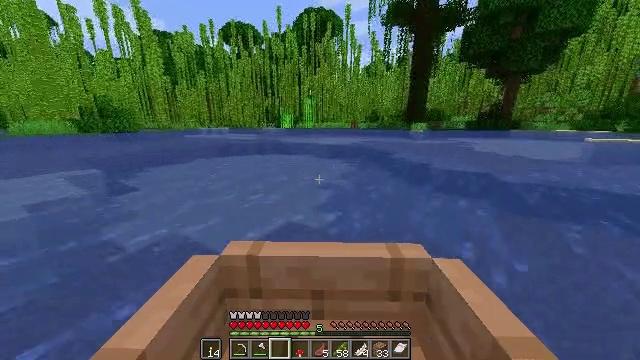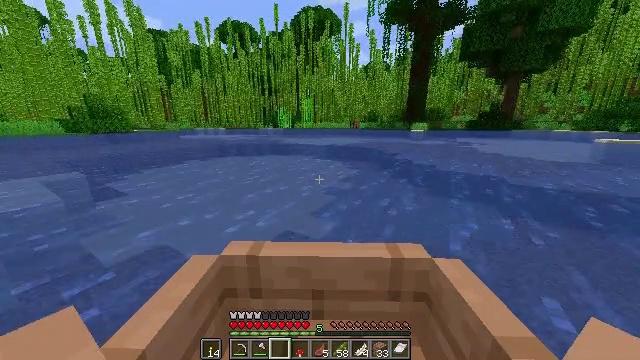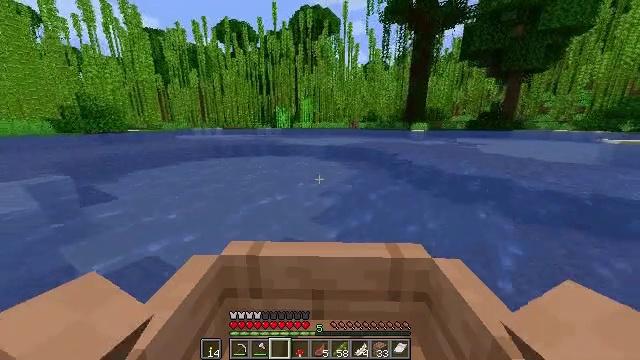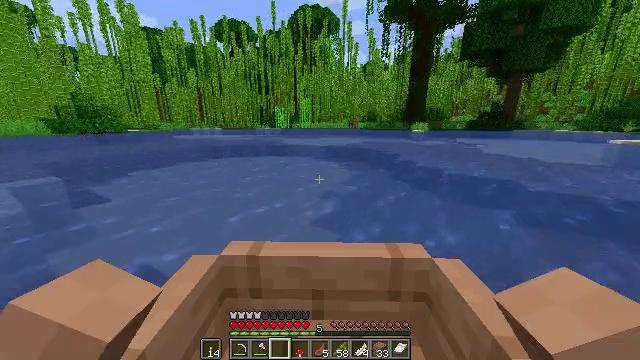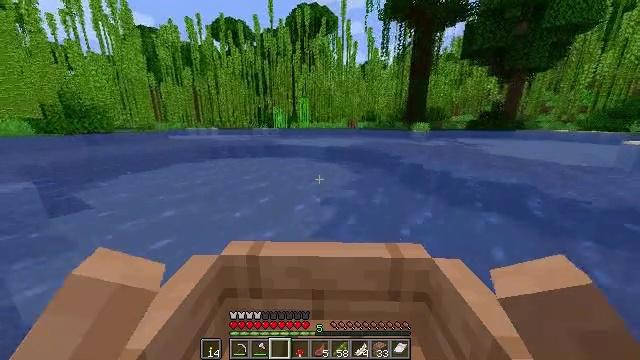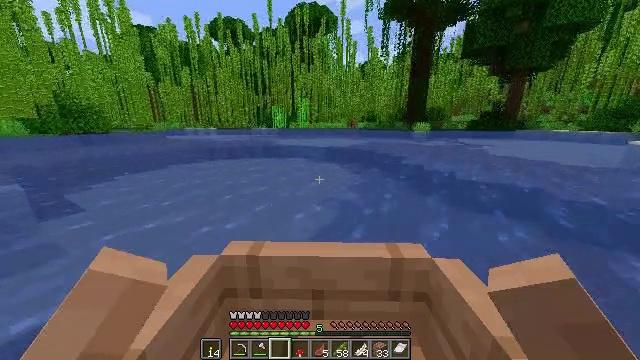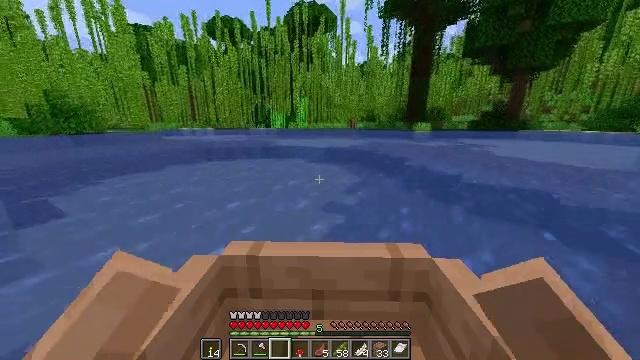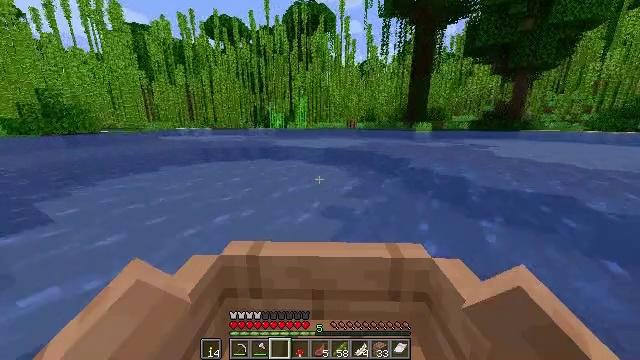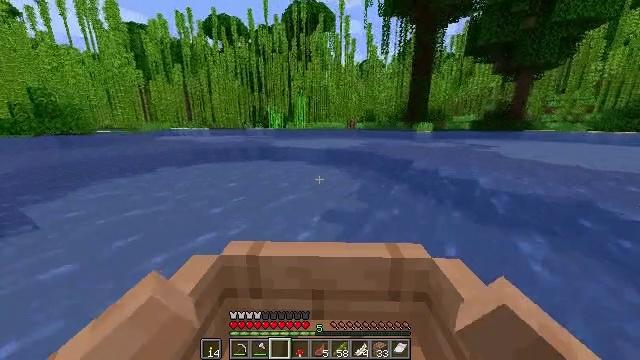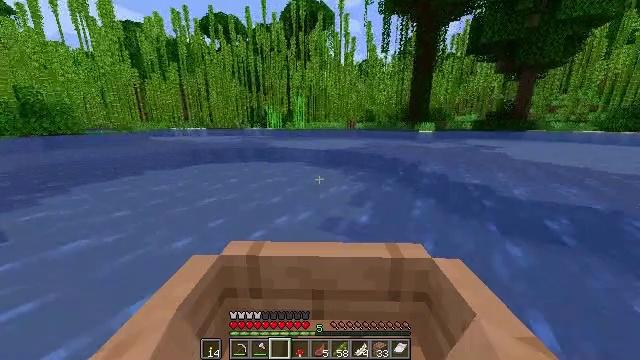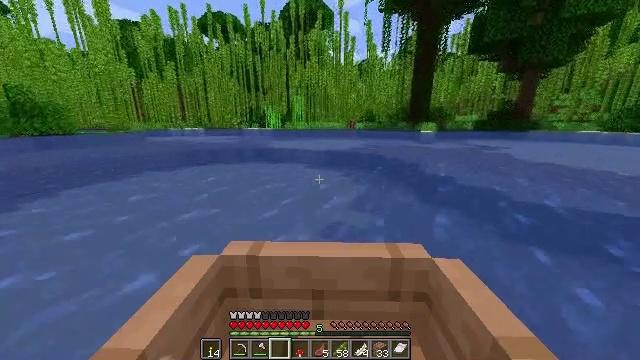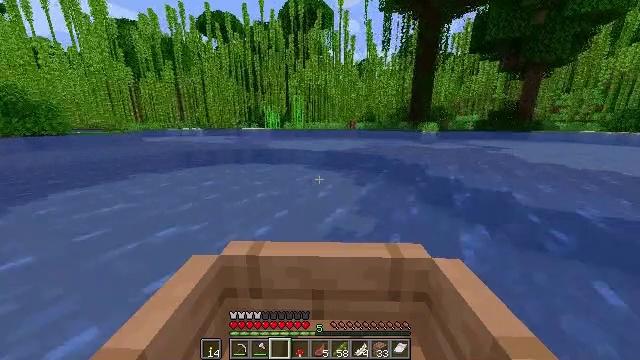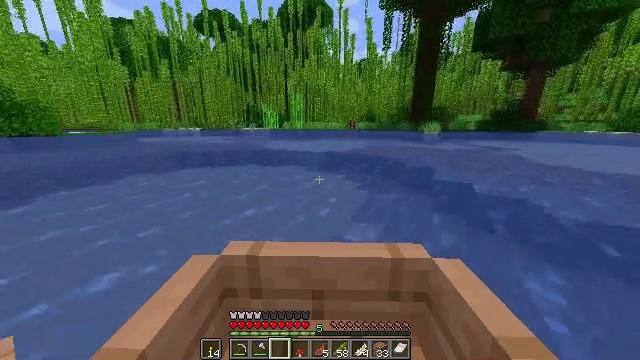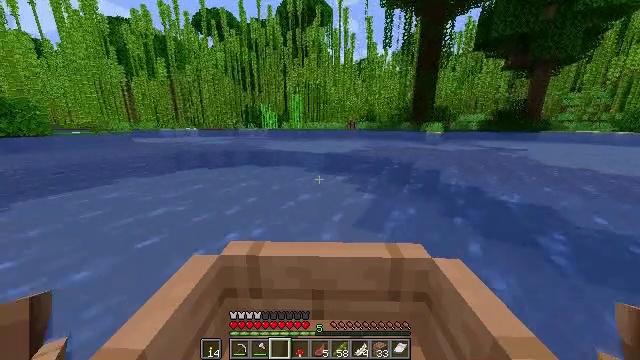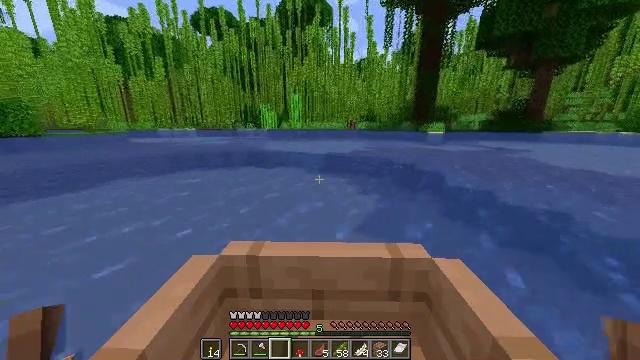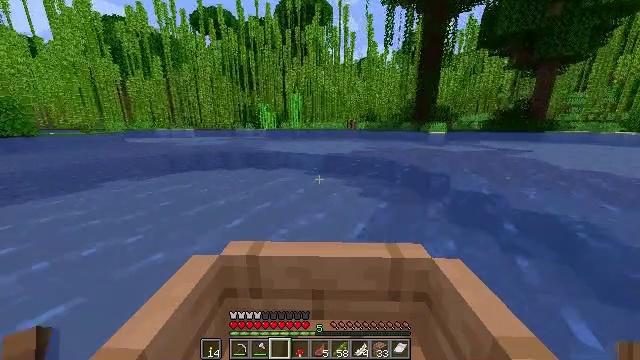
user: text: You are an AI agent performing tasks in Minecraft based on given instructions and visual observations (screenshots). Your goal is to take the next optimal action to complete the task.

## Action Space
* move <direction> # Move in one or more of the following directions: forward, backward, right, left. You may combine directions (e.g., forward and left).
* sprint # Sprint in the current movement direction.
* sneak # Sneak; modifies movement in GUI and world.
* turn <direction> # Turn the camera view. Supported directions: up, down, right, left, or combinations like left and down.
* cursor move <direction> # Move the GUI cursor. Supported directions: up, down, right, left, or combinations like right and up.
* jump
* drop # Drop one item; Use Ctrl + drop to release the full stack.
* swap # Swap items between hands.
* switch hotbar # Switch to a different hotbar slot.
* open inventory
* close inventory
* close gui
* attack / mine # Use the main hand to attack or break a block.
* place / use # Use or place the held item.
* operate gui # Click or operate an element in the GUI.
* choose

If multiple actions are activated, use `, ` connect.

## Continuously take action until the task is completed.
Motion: motion action
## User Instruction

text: Mine the sugar cane near rivers.
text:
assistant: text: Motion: move forward
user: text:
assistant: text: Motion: move forward
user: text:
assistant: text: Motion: move forward
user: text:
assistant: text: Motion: move forward
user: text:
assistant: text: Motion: move forward
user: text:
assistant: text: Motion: move forward
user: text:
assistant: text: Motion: move forward
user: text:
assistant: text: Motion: move forward
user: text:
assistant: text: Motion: move forward
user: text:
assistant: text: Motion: move forward
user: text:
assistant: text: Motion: move forward
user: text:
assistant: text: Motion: move forward
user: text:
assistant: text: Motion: move forward
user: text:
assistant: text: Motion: move forward
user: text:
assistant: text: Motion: move forward
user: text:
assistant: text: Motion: move forward
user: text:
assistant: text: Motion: move forward
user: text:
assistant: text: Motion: move forward
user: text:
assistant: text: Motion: move forward
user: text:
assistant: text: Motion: move forward
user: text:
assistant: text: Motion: move forward
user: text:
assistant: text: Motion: move forward and move left
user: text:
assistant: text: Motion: move forward and move left
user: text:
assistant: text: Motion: move forward and move left
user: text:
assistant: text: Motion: move forward
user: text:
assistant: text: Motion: move forward
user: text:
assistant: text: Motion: move forward
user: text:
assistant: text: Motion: move forward
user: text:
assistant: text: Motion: move forward, switch to hotbar 2
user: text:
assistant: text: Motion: move forward, switch to hotbar 2